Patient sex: M
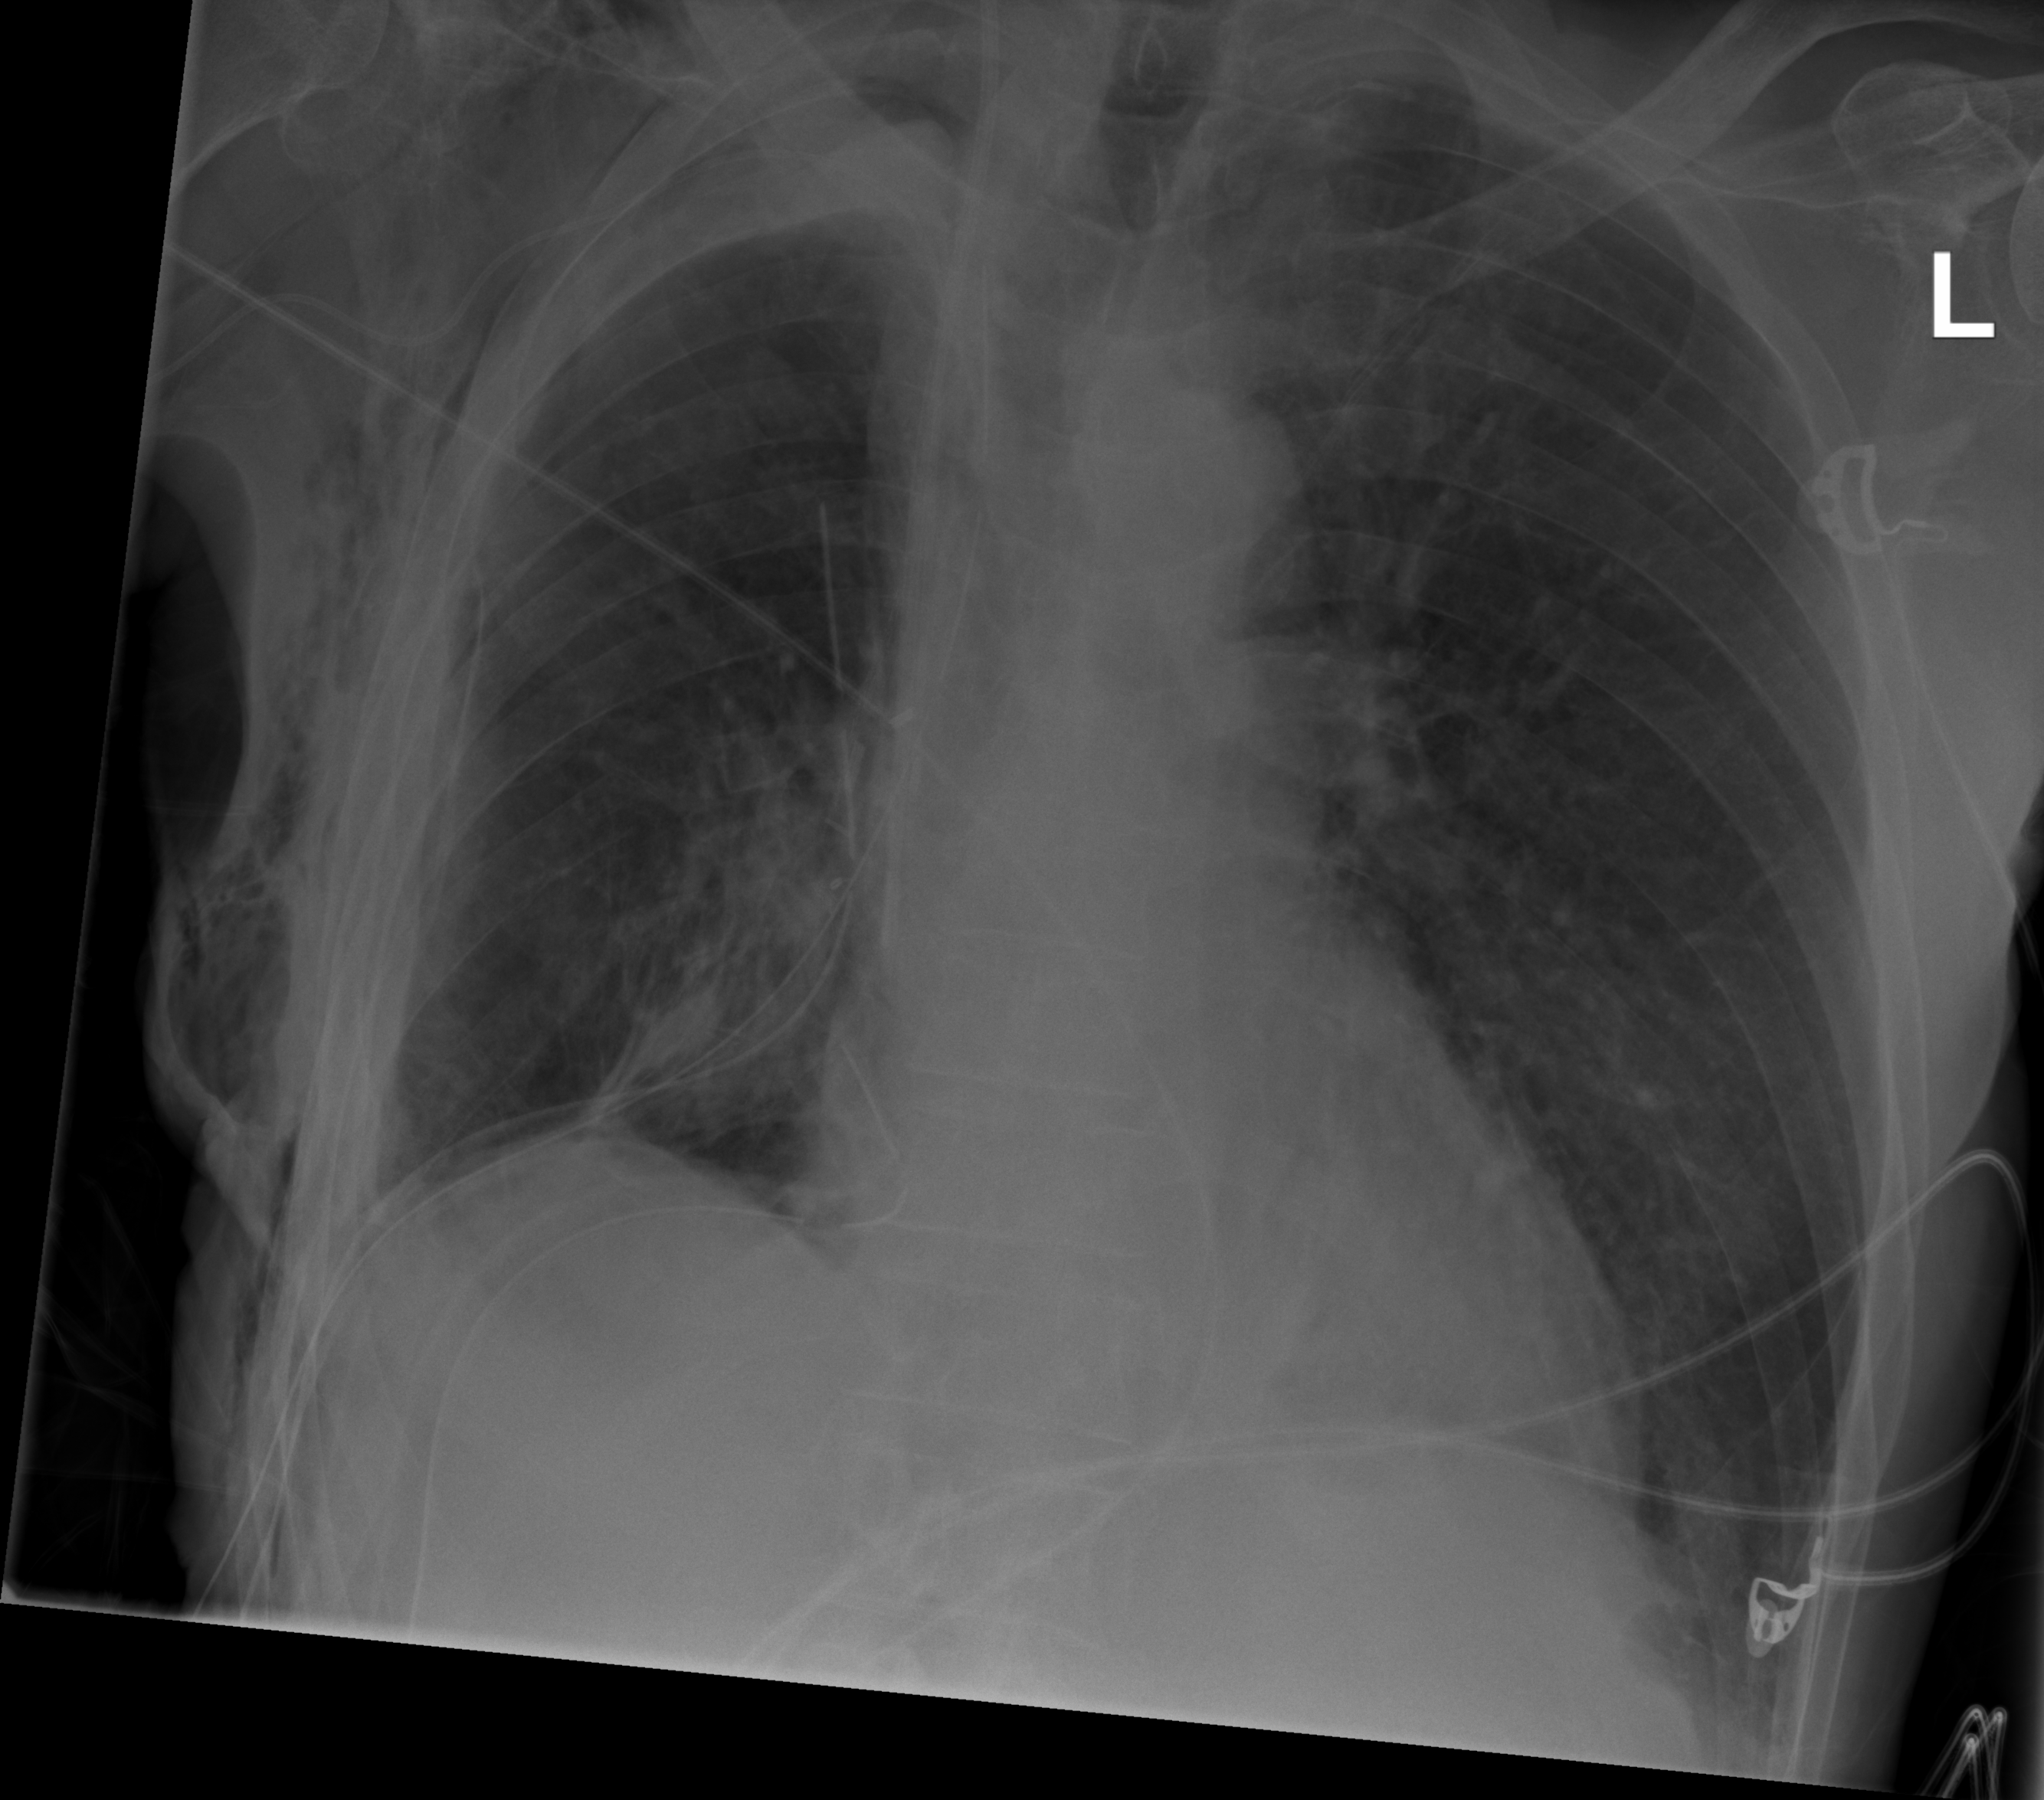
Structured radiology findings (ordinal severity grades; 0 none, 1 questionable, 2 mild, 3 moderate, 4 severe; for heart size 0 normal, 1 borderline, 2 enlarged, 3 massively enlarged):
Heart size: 0
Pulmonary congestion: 0
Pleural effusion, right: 0
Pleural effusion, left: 0
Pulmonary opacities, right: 0
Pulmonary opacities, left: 0
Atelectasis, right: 3
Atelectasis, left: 0